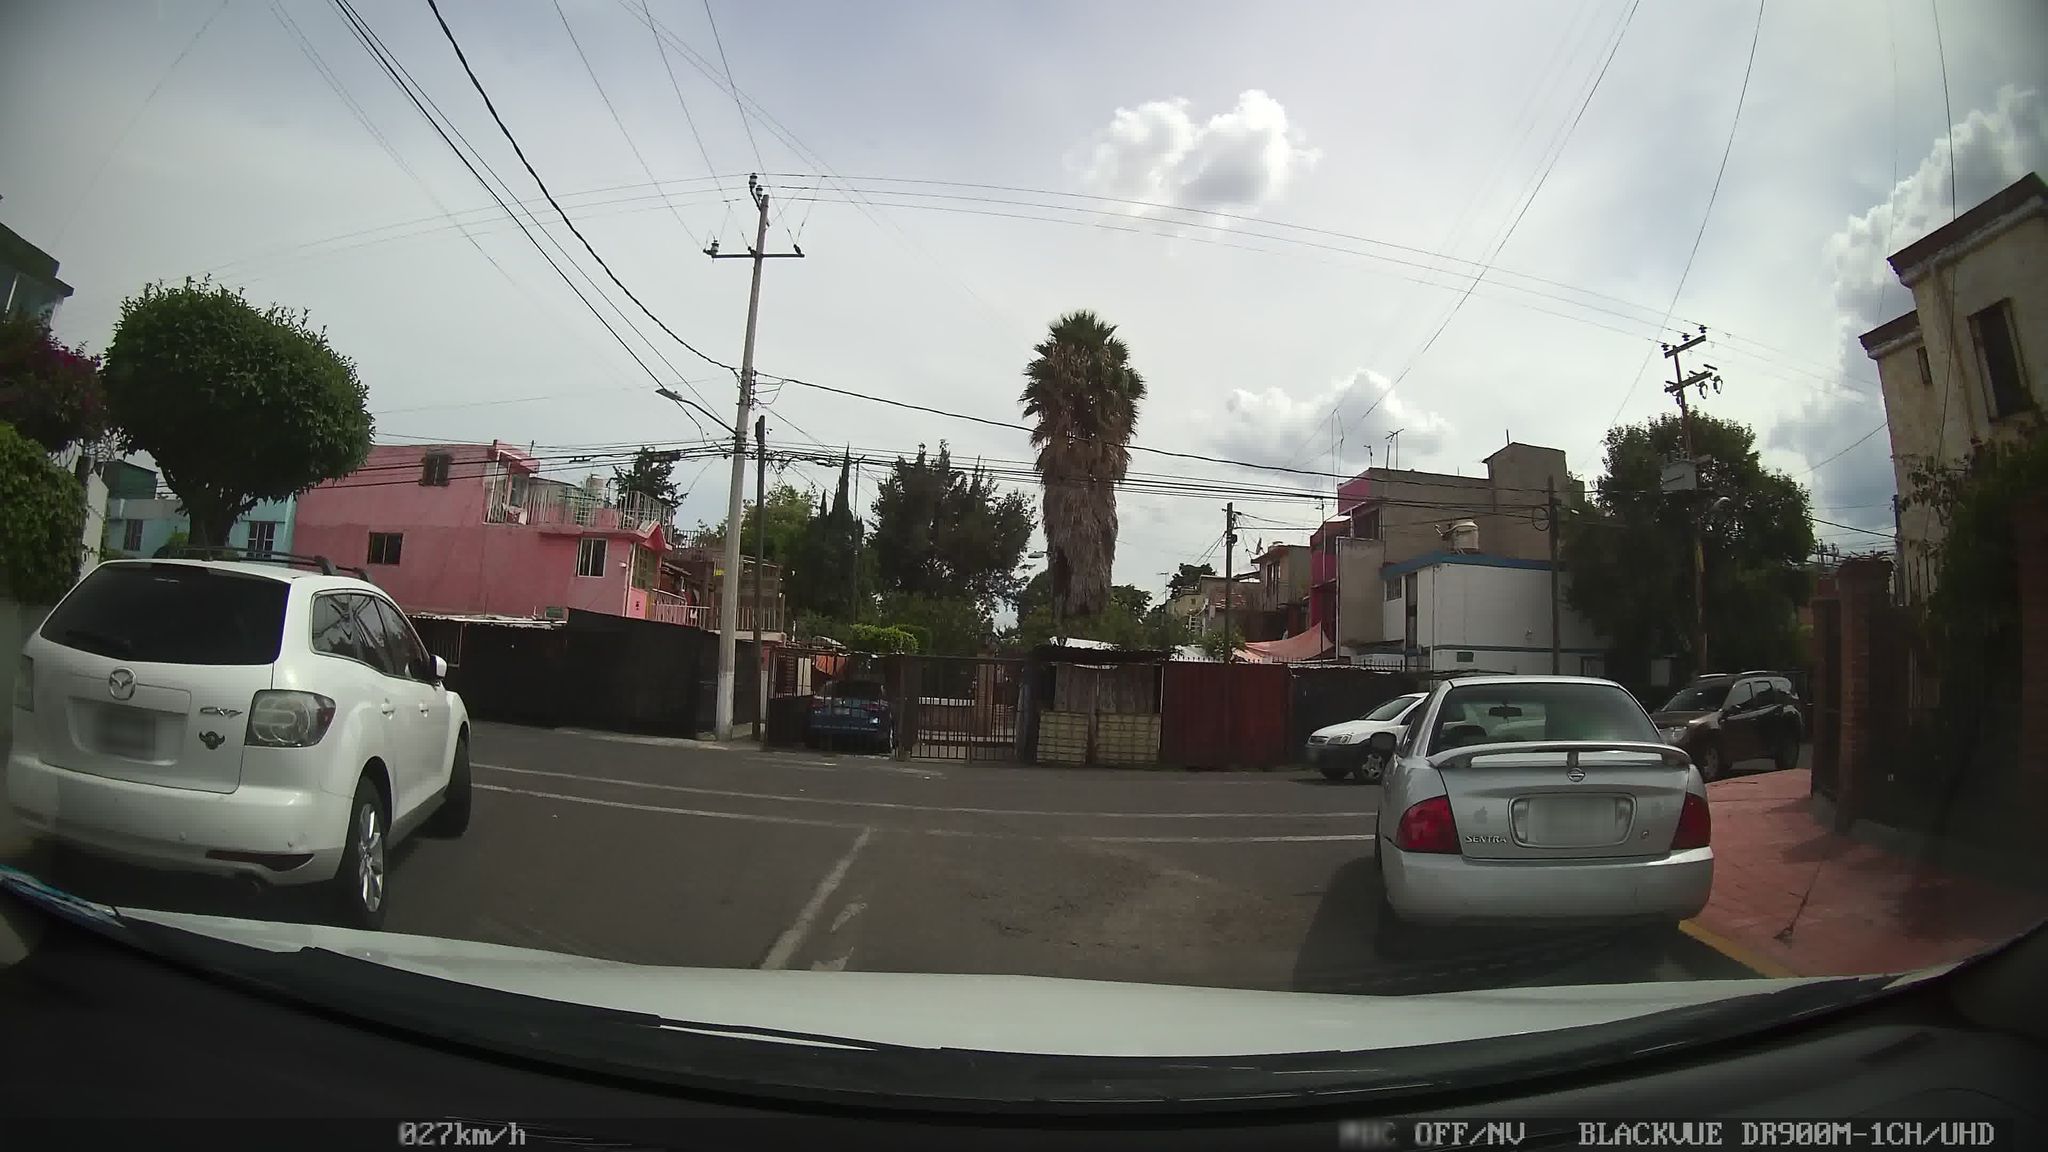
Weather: clear
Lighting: day
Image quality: good
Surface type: driving surface
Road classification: residential
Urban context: urban centre
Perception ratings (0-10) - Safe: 1.98, Lively: 3.81, Beautiful: 6.49, Boring: 3.49, Depressing: 2.78, Wealthy: 3